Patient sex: M
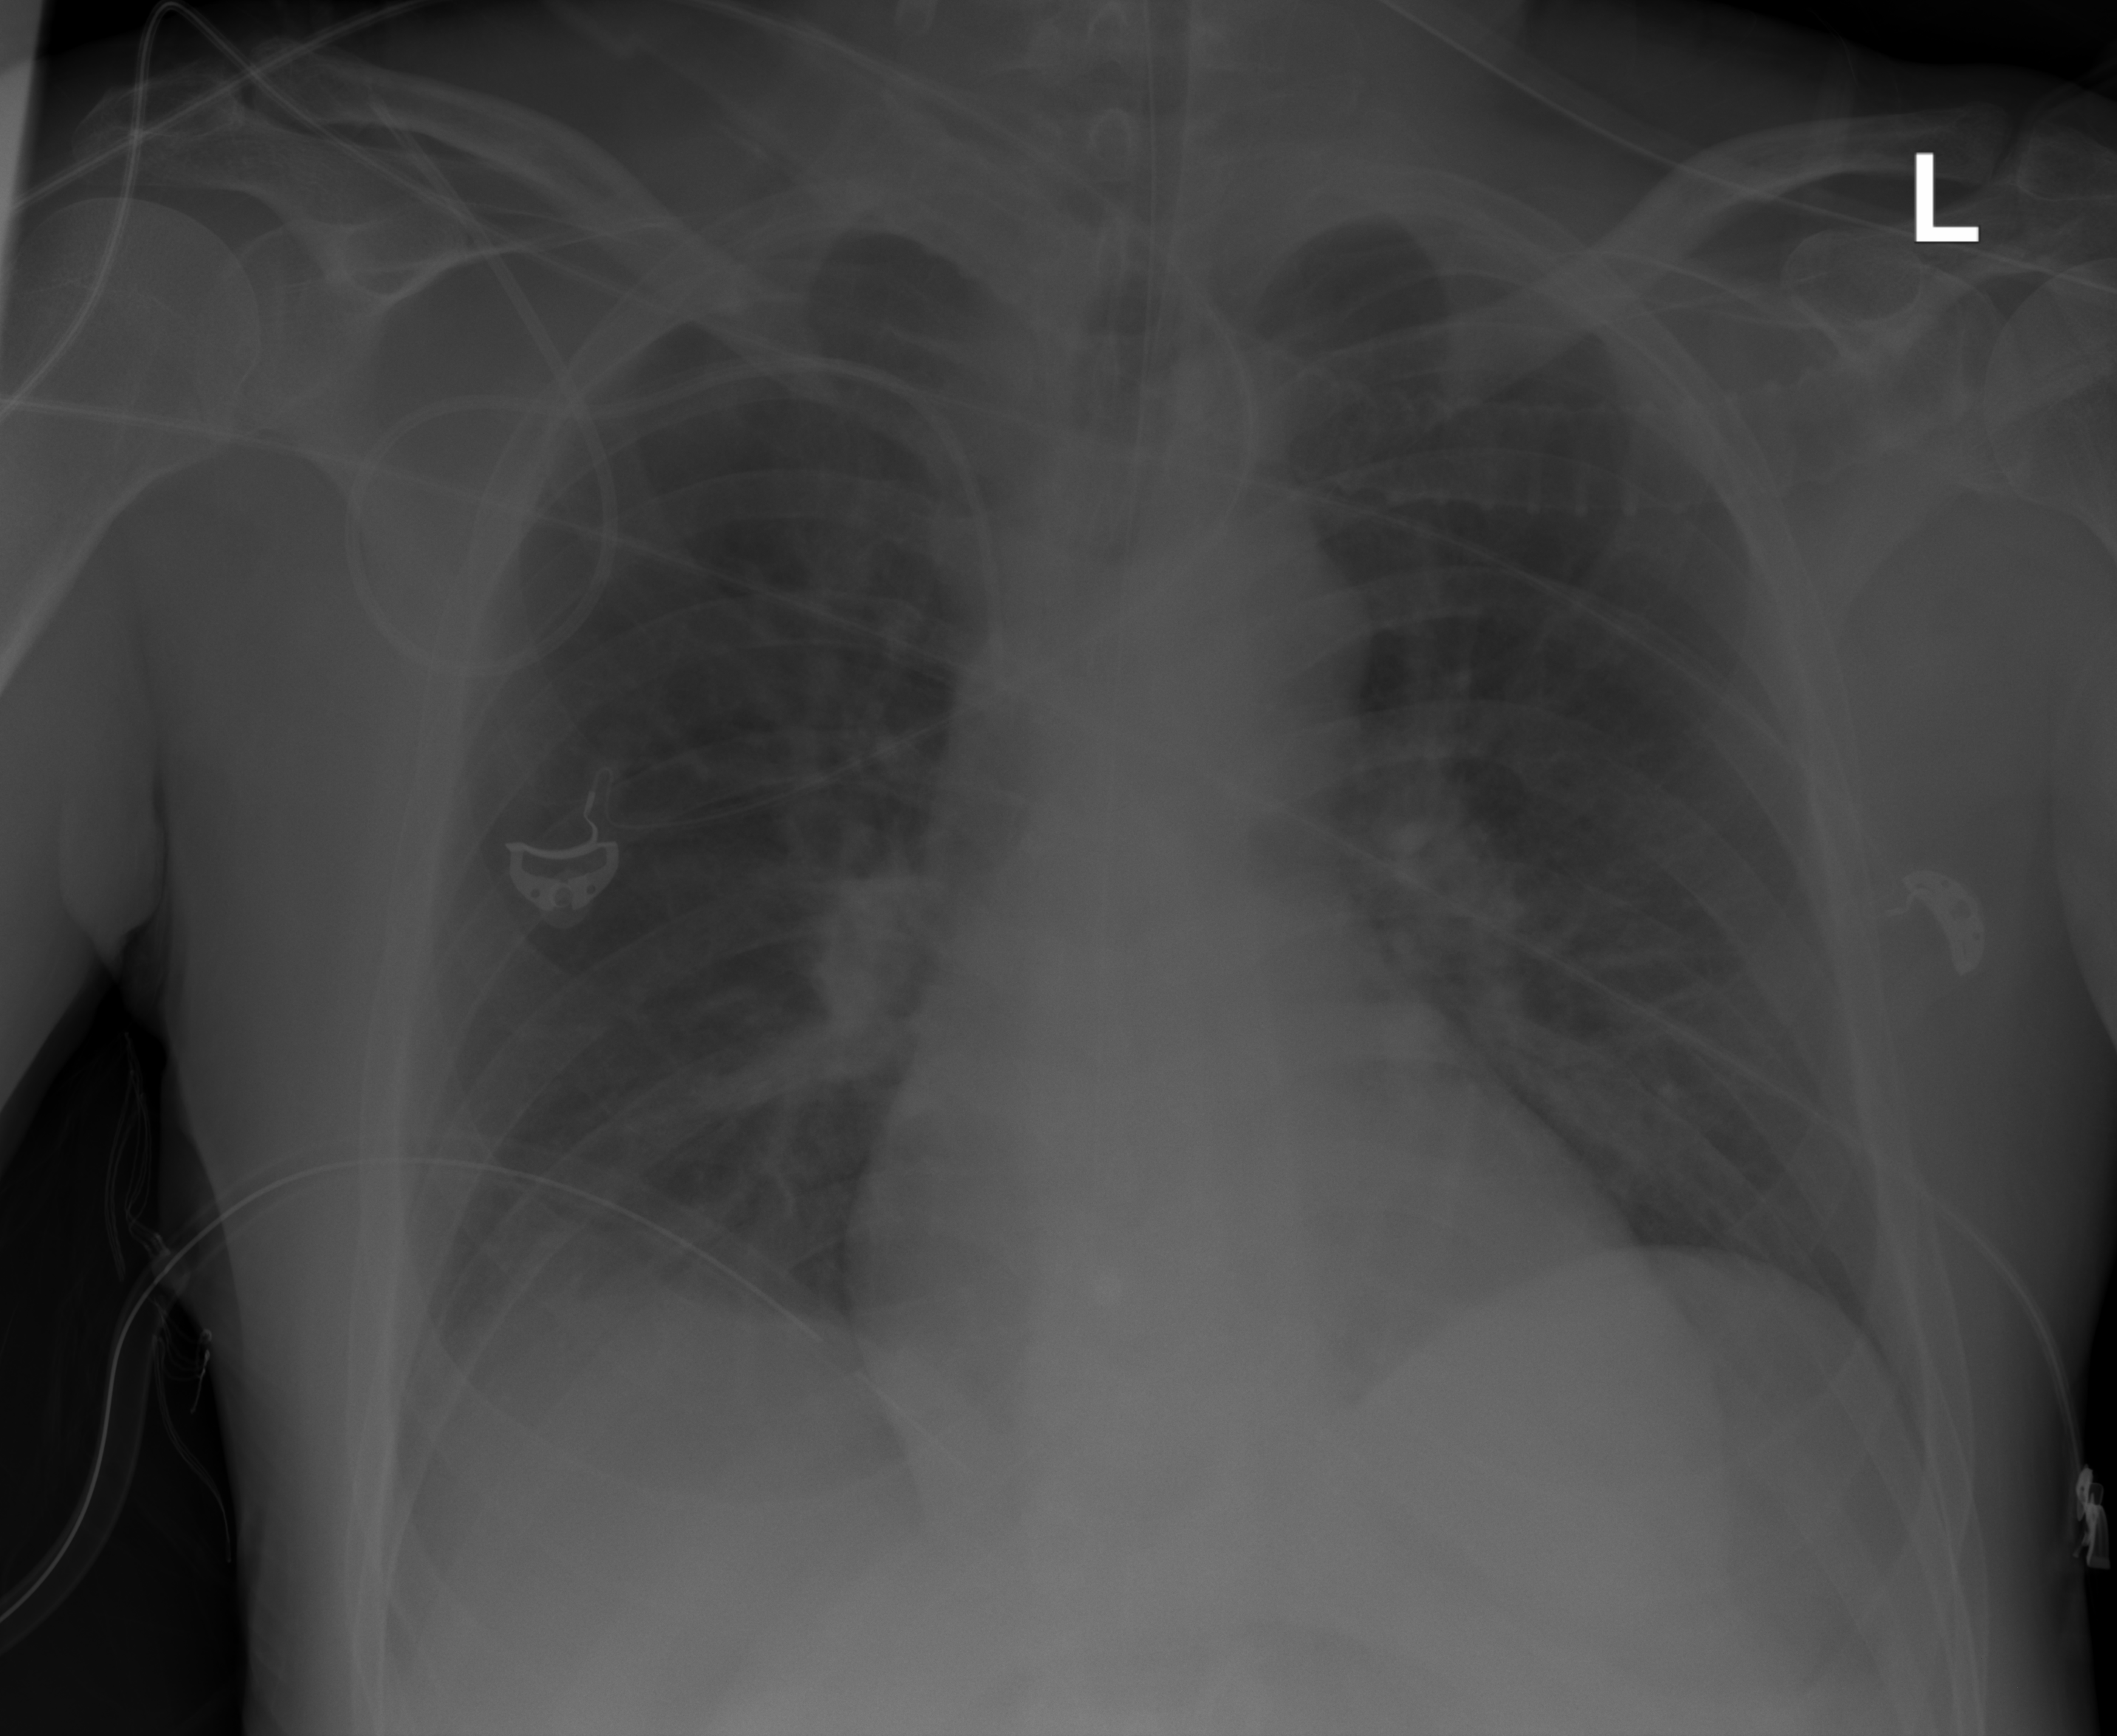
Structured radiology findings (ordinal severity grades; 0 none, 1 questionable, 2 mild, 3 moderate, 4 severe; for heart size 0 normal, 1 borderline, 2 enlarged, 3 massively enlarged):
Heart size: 0
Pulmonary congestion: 0
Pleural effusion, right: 2
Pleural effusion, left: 0
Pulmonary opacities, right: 0
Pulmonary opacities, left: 0
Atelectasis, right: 2
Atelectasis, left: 0